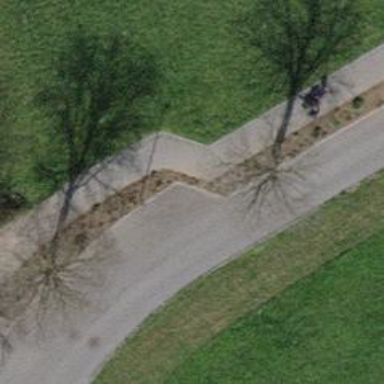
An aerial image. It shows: Sidewalk along the footway.